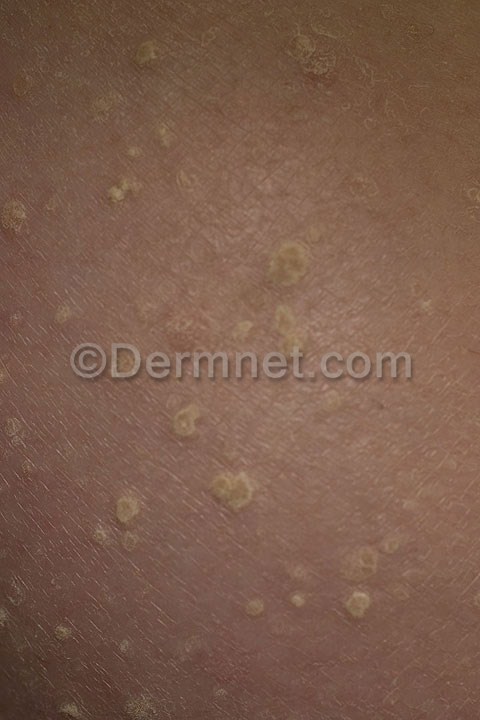
Disease: Warts Molluscum and other Viral Infections